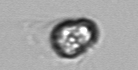
Label: Mesodinium